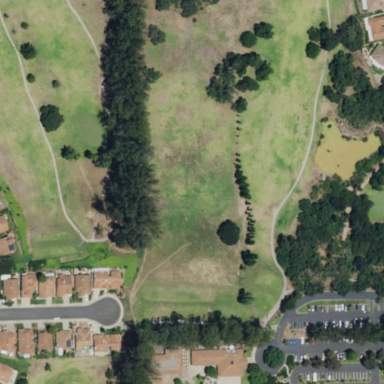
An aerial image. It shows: Grassy area used as driving range for golf.